Interaction volume radius: 5 \u00c5
Interaction volume height: 10 \u00c5
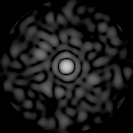
Disorder parameter: 0.8248